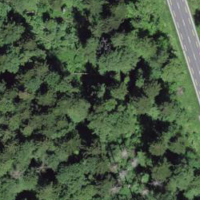
EUNIS habitat code: 44
Species observed at this site:
Ajuga reptans